Interaction volume radius: 10 \u00c5
Interaction volume height: 20 \u00c5
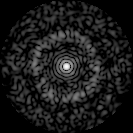
Disorder parameter: 0.819